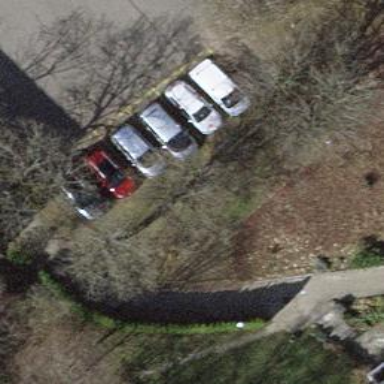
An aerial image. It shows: Parking area with surface.